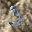
Label: 3